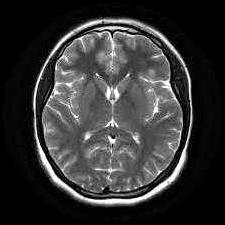
Label: notumor